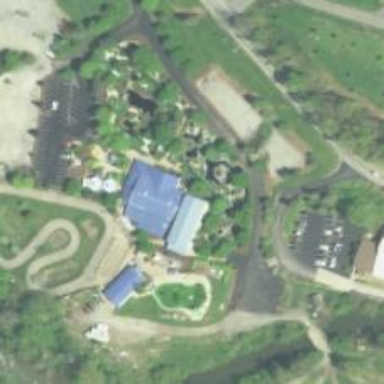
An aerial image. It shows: Miniature golf leisure land.